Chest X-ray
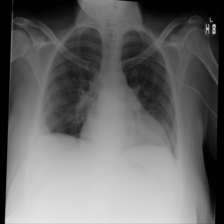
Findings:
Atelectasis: negative
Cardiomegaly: negative
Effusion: negative
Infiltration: negative
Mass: negative
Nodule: negative
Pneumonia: negative
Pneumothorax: negative
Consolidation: negative
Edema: negative
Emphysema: negative
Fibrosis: negative
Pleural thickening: negative
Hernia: negative